Aerial crown-view tile of a tropical tree (Barro Colorado Island, Panama), acquired 20250616:
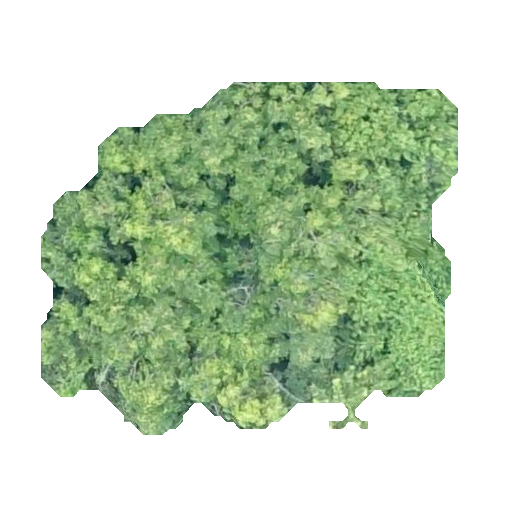
Species: Guatteria lucens
GBIF accepted scientific name: Guatteria lucens
Crown area: 172.676 m²